Field crop: maize
Growth stage: 2
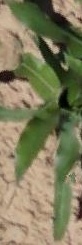
Species: maize